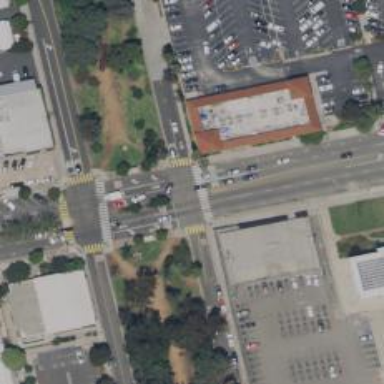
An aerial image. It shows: Marked crossing with zebra markings on the road.